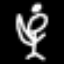
Label: angel